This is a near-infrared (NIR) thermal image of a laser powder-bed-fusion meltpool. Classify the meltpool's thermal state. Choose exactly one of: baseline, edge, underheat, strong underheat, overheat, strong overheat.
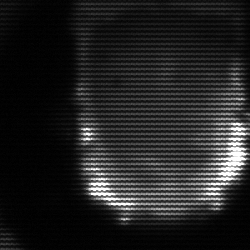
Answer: baseline